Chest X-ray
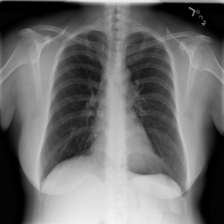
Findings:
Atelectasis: negative
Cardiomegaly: negative
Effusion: negative
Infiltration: negative
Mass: negative
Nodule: negative
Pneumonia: negative
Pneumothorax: negative
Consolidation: negative
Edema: negative
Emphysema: negative
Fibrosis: negative
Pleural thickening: negative
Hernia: negative